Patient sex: M
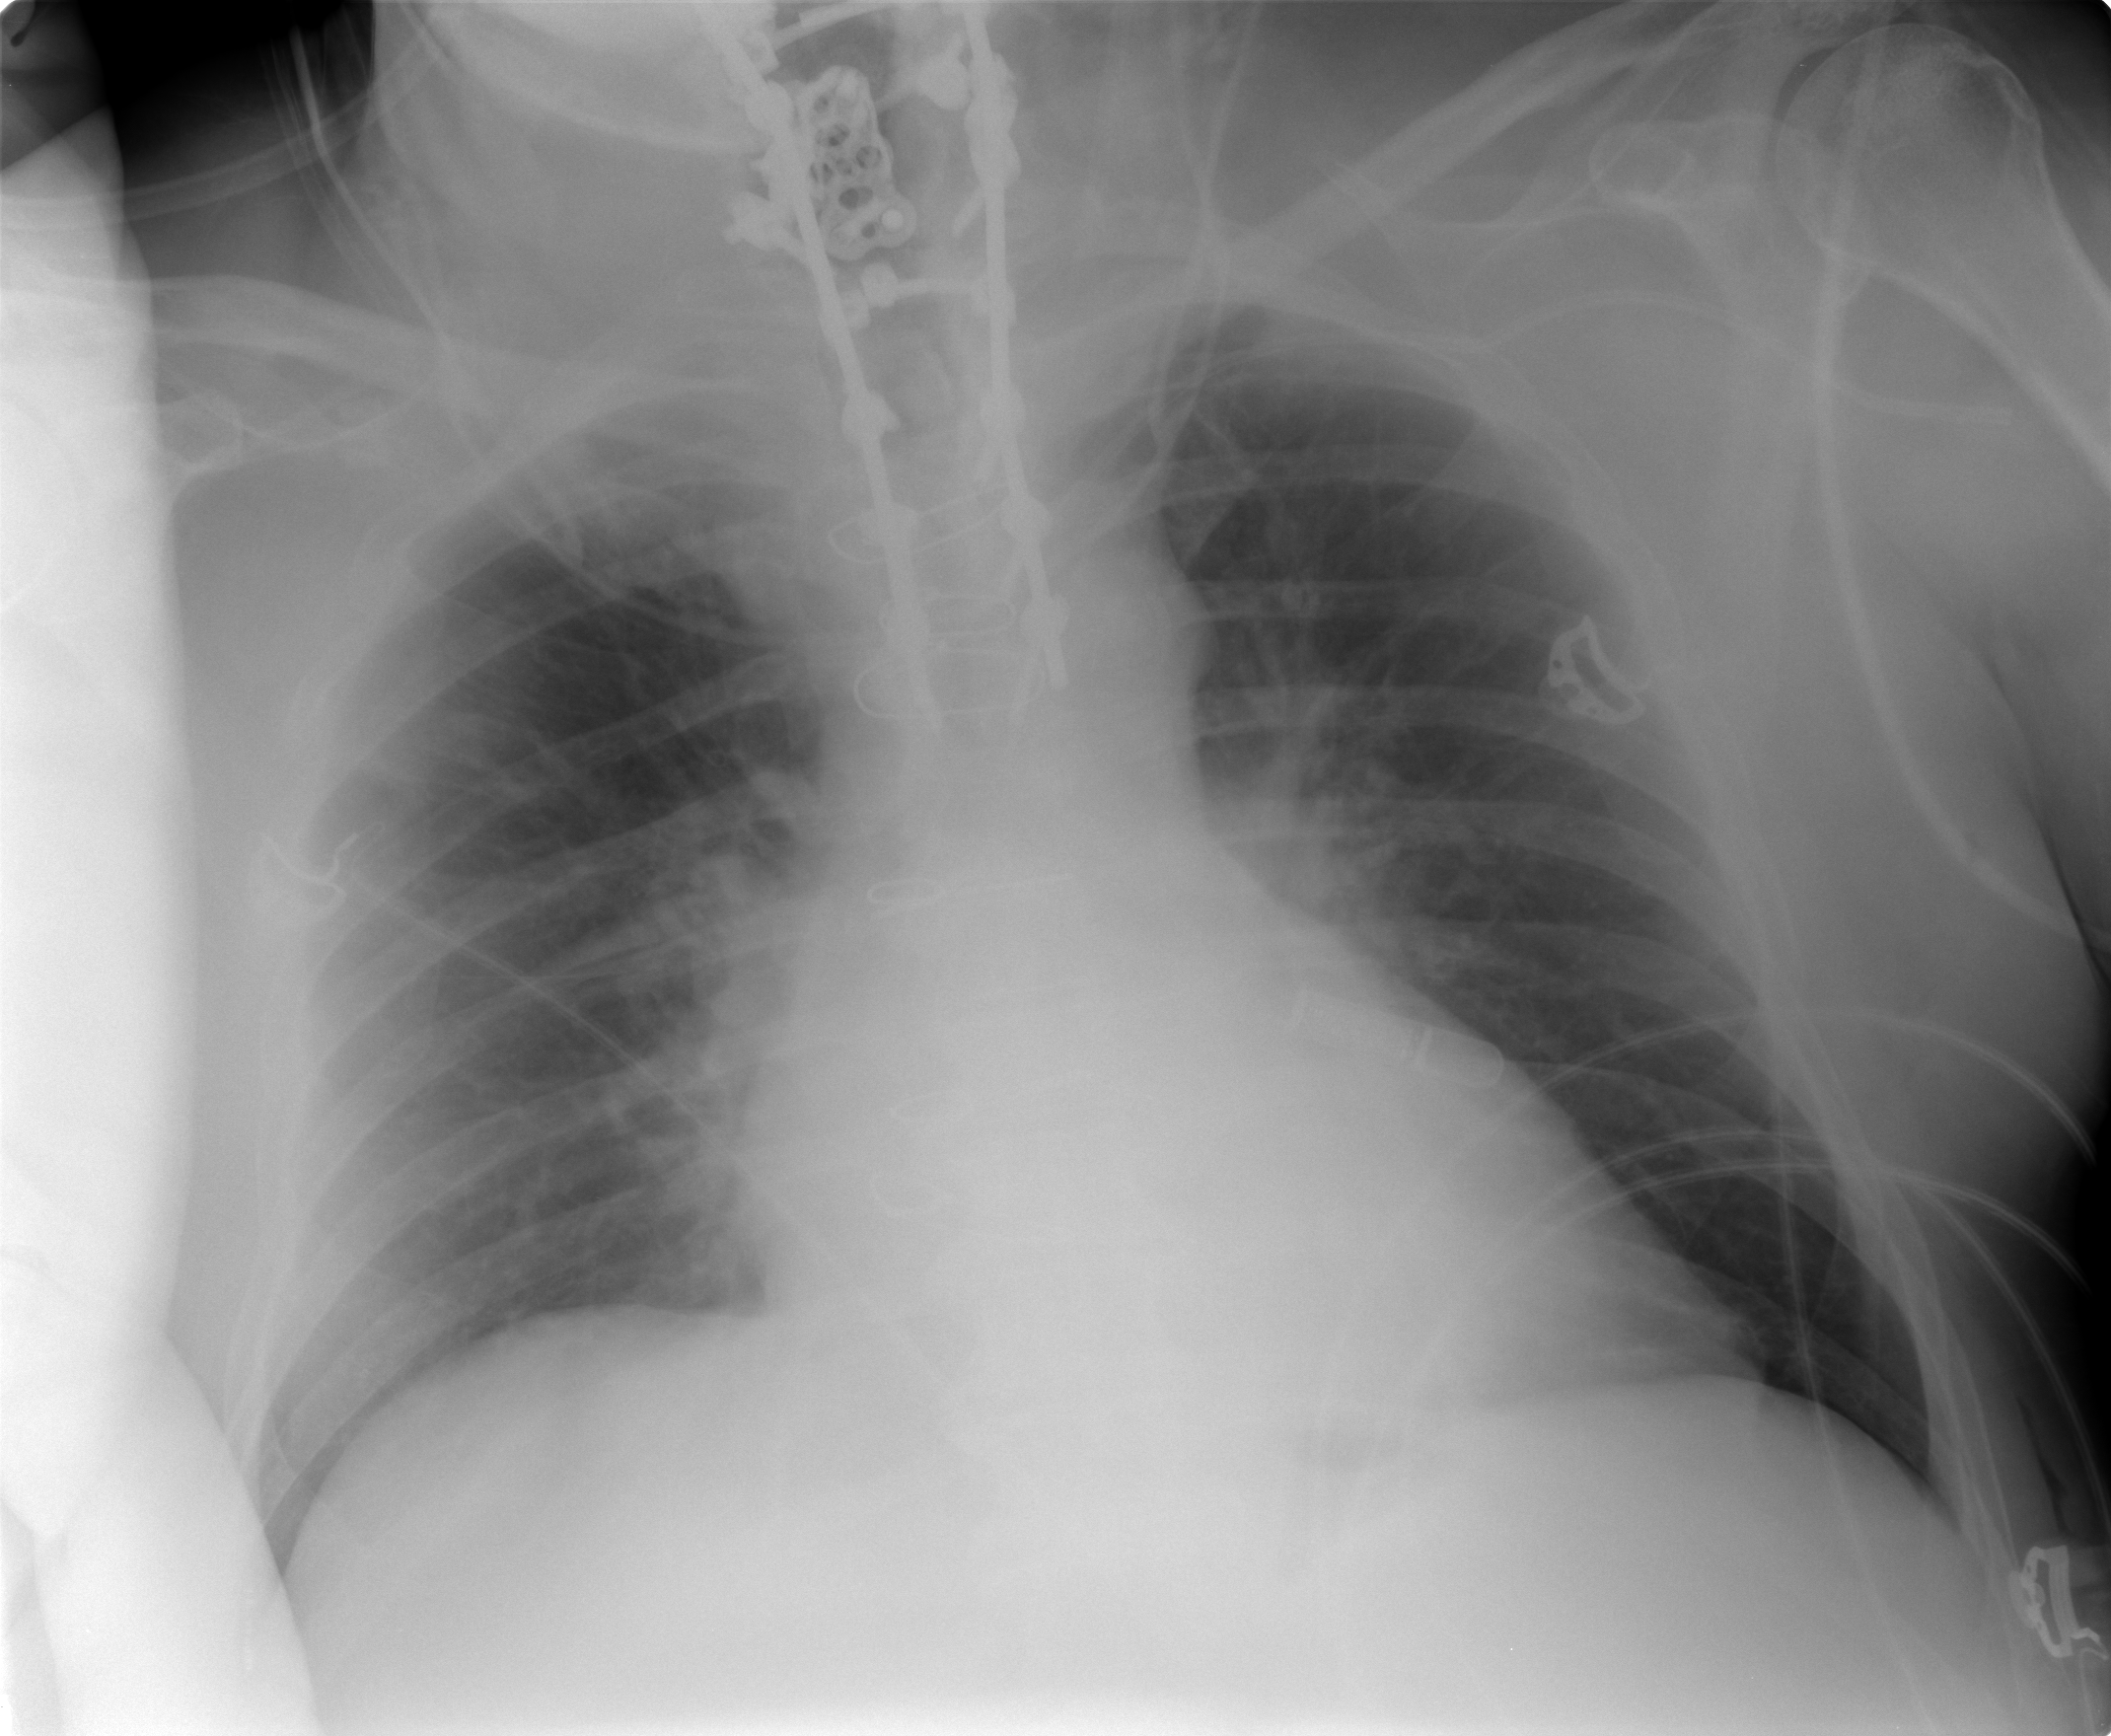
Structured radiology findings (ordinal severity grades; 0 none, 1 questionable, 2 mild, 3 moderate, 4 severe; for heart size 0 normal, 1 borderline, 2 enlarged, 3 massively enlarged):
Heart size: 0
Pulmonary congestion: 0
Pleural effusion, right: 0
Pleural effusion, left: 1
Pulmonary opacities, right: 1
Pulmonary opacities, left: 1
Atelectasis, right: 0
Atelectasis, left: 0